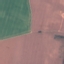
Land use / land cover: AnnualCrop